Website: apple
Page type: billing-address
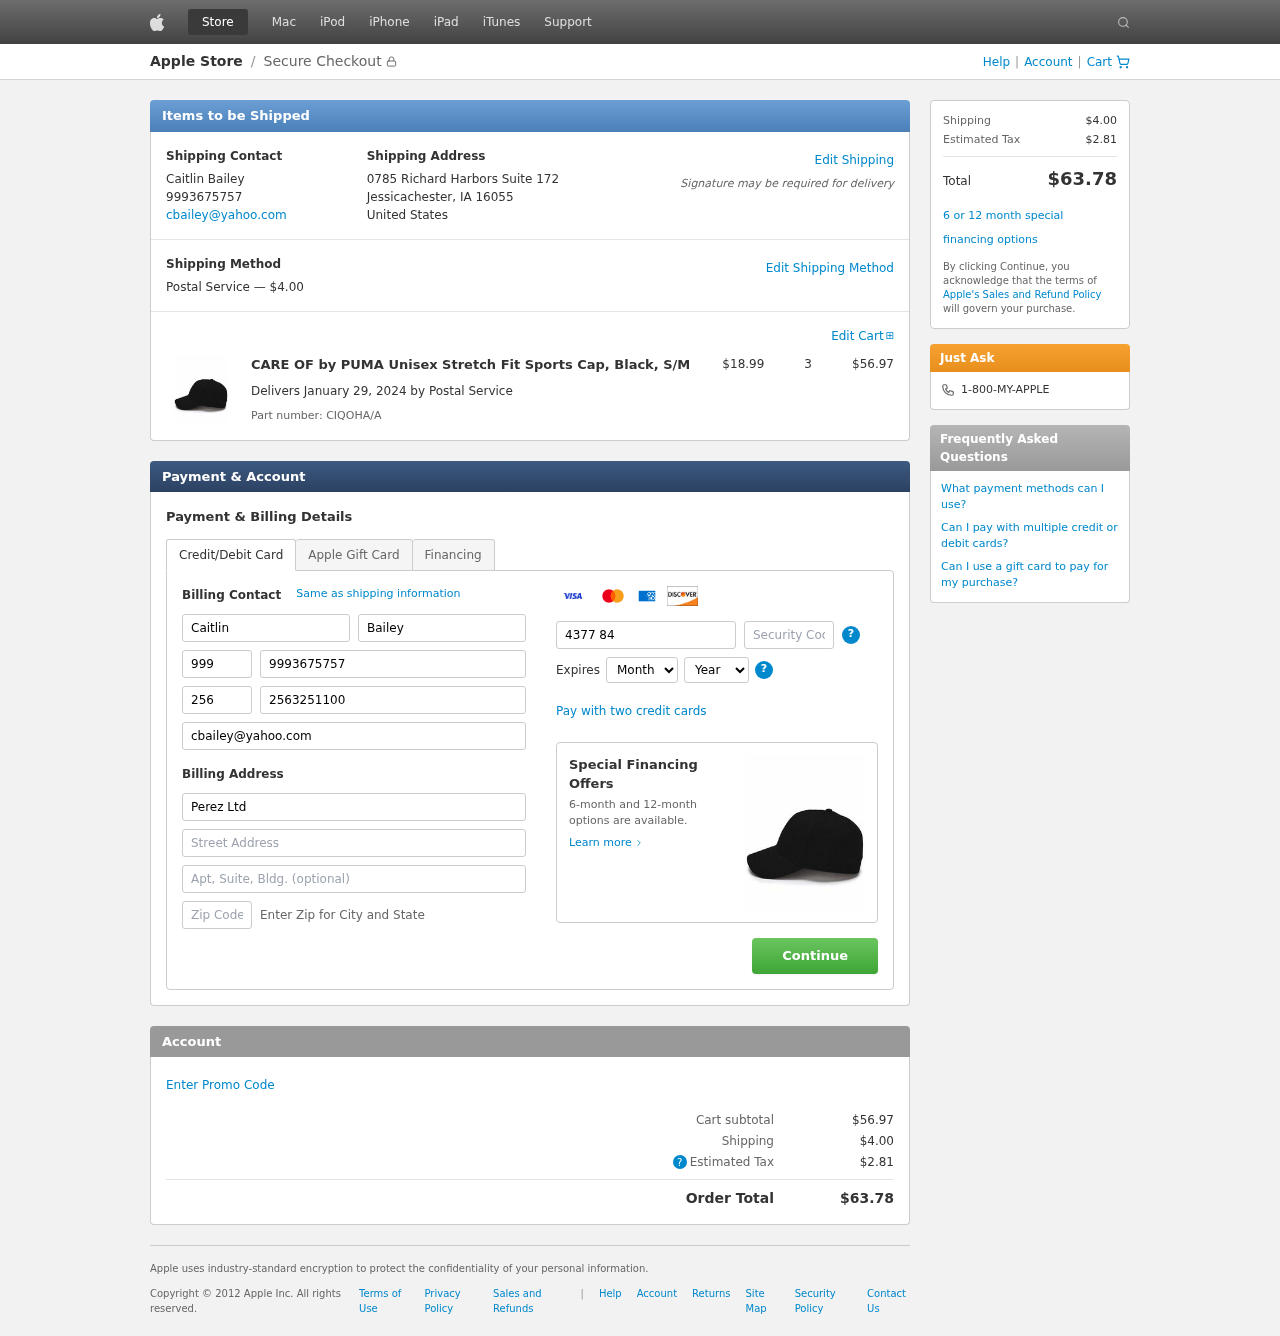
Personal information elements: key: PII_CARD_CVV
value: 211
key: PII_CARD_EXPIRY_MONTH
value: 04
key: PII_CARD_EXPIRY_YEAR
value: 30
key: PII_CARD_NUMBER
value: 4377 8418 6431 1307
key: PII_CITY_STATE_ZIP
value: Jessicachester, IA 16055
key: PII_COMPANY
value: Perez Ltd
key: PII_COUNTRY
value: United States
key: PII_EMAIL
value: cbailey@yahoo.com
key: PII_FIRSTNAME
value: Caitlin
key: PII_FULLNAME
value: Caitlin Bailey
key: PII_LASTNAME
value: Bailey
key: PII_PHONE
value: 9993675757
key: PII_PHONE_ALT
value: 2563251100
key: PII_PHONE_ALT_AREA
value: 256
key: PII_PHONE_AREA
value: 999
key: PII_STREET
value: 0785 Richard Harbors Suite 172
Product elements: key: PRODUCT1_NAME
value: CARE OF by PUMA Unisex Stretch Fit Sports Cap, Black, S/M
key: PRODUCT1_PRICE
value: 18.99
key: PRODUCT1_QUANTITY
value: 3
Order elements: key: ORDER_SHIPPING_COST
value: $4.00
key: ORDER_SUBTOTAL
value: $56.97
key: ORDER_DELIVERY_DATE
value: January 29, 2024
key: ORDER_PART_NUMBER
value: CIQOHA/A
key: ORDER_TAX
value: $2.81
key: ORDER_TOTAL
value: $63.78